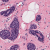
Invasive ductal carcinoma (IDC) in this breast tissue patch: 0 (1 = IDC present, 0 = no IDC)